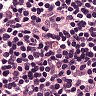
Metastatic tissue present: no